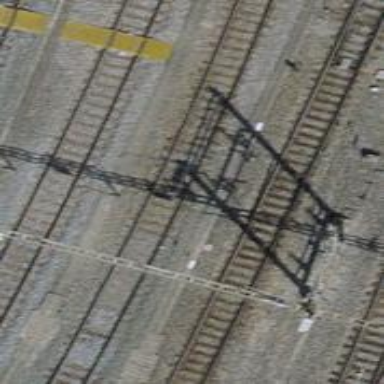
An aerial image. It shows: Single-track electrified railway yard with contact line electrification.